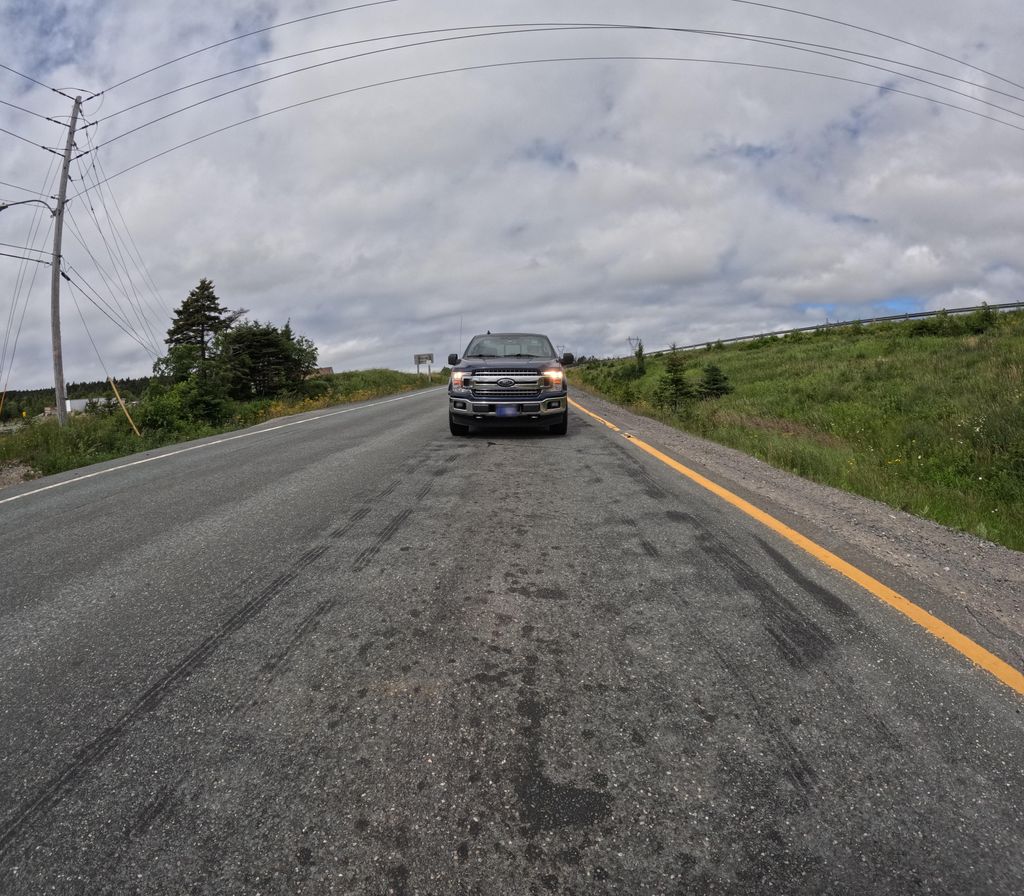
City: st_johns